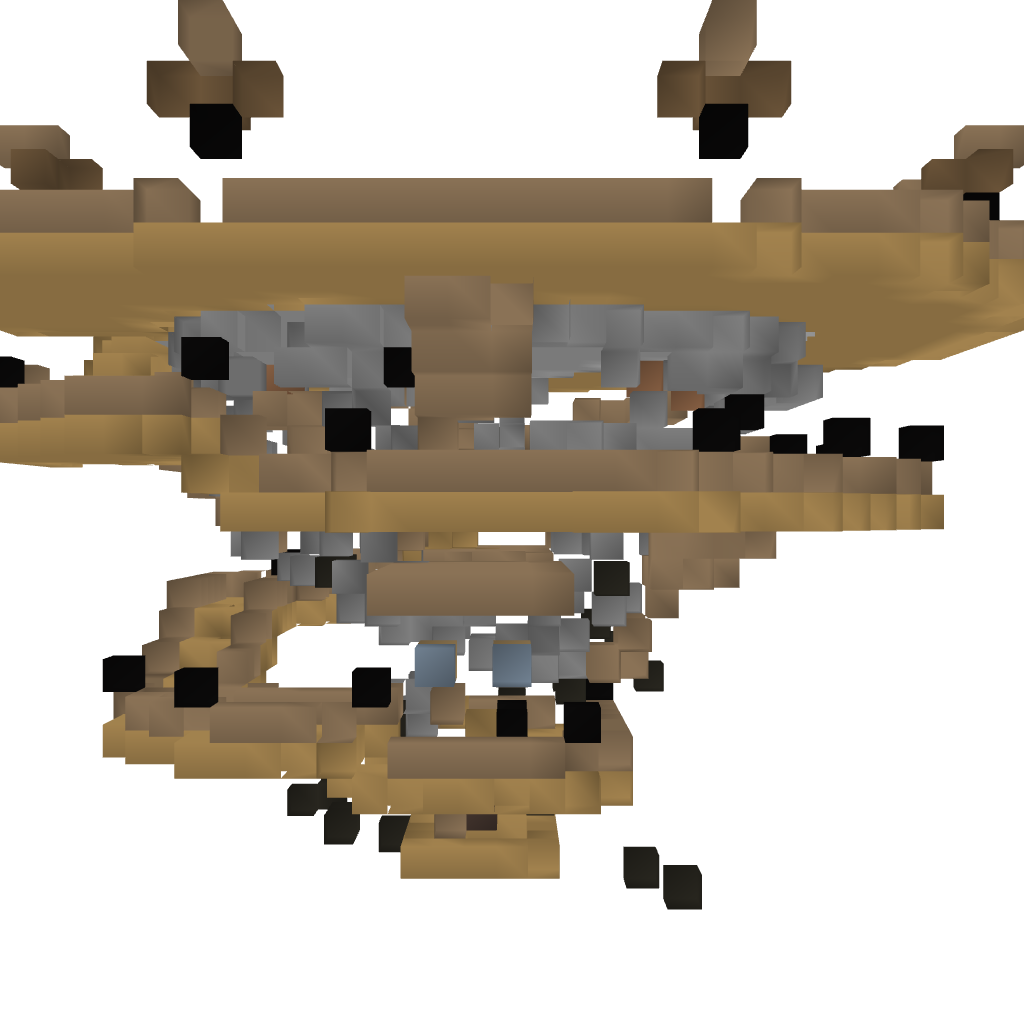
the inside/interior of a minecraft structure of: Floating island with stairs!